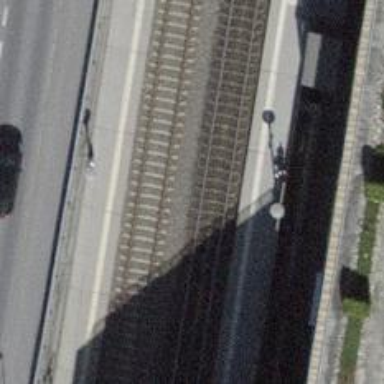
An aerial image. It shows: Railway stop with public transport stop position.